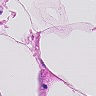
Metastatic tissue present: no